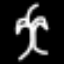
Label: palm tree